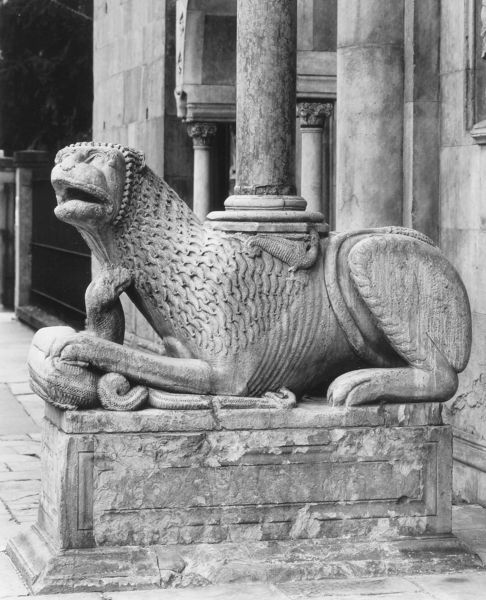
Titel: Fidenza, Dom
Standort: Fidenza, Dom S. Donnino (EU - I - Emilia-Romagna)
Schlagwörter: säule, säulen, gebäude, haus, tier, tiere, zaun, alt, sockel, stein, kirche, sitzend, schuppen, skulptur, statue, mähne, schwanz, liegen, venedig, bank, kissen, detail, pfoten, socke, liegend, foto, eingang, stütze, schwarzweiß, schlange, pfote, mäne, maul, echse, salamander, wächter, löwe, liegt, venezianisch, beschädigt, etrusker, slulptur, 7beschädigt, sphinxähnlich